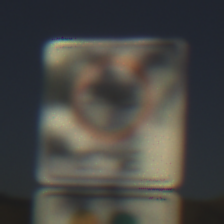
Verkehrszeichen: BeginnUmweltzone
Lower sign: FreistellungVomVerkehrsverbot2
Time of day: SunriseSunset
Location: Outdoor (Nature)
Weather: Clear
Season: NotSpecified
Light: Natural